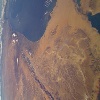
Label: land